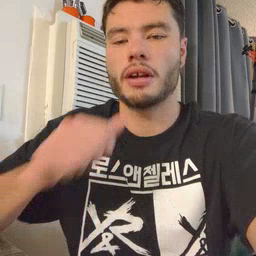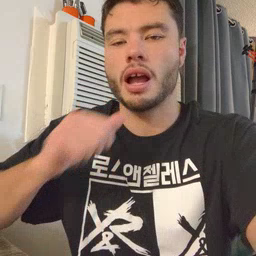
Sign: hide